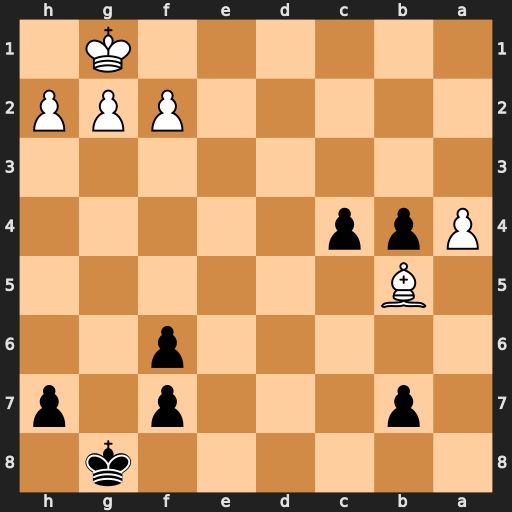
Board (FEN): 6k1/1p3p1p/5p2/1B6/Ppp5/8/5PPP/6K1
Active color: b
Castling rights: -
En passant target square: -
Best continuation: c3 Bd3 b3